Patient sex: M
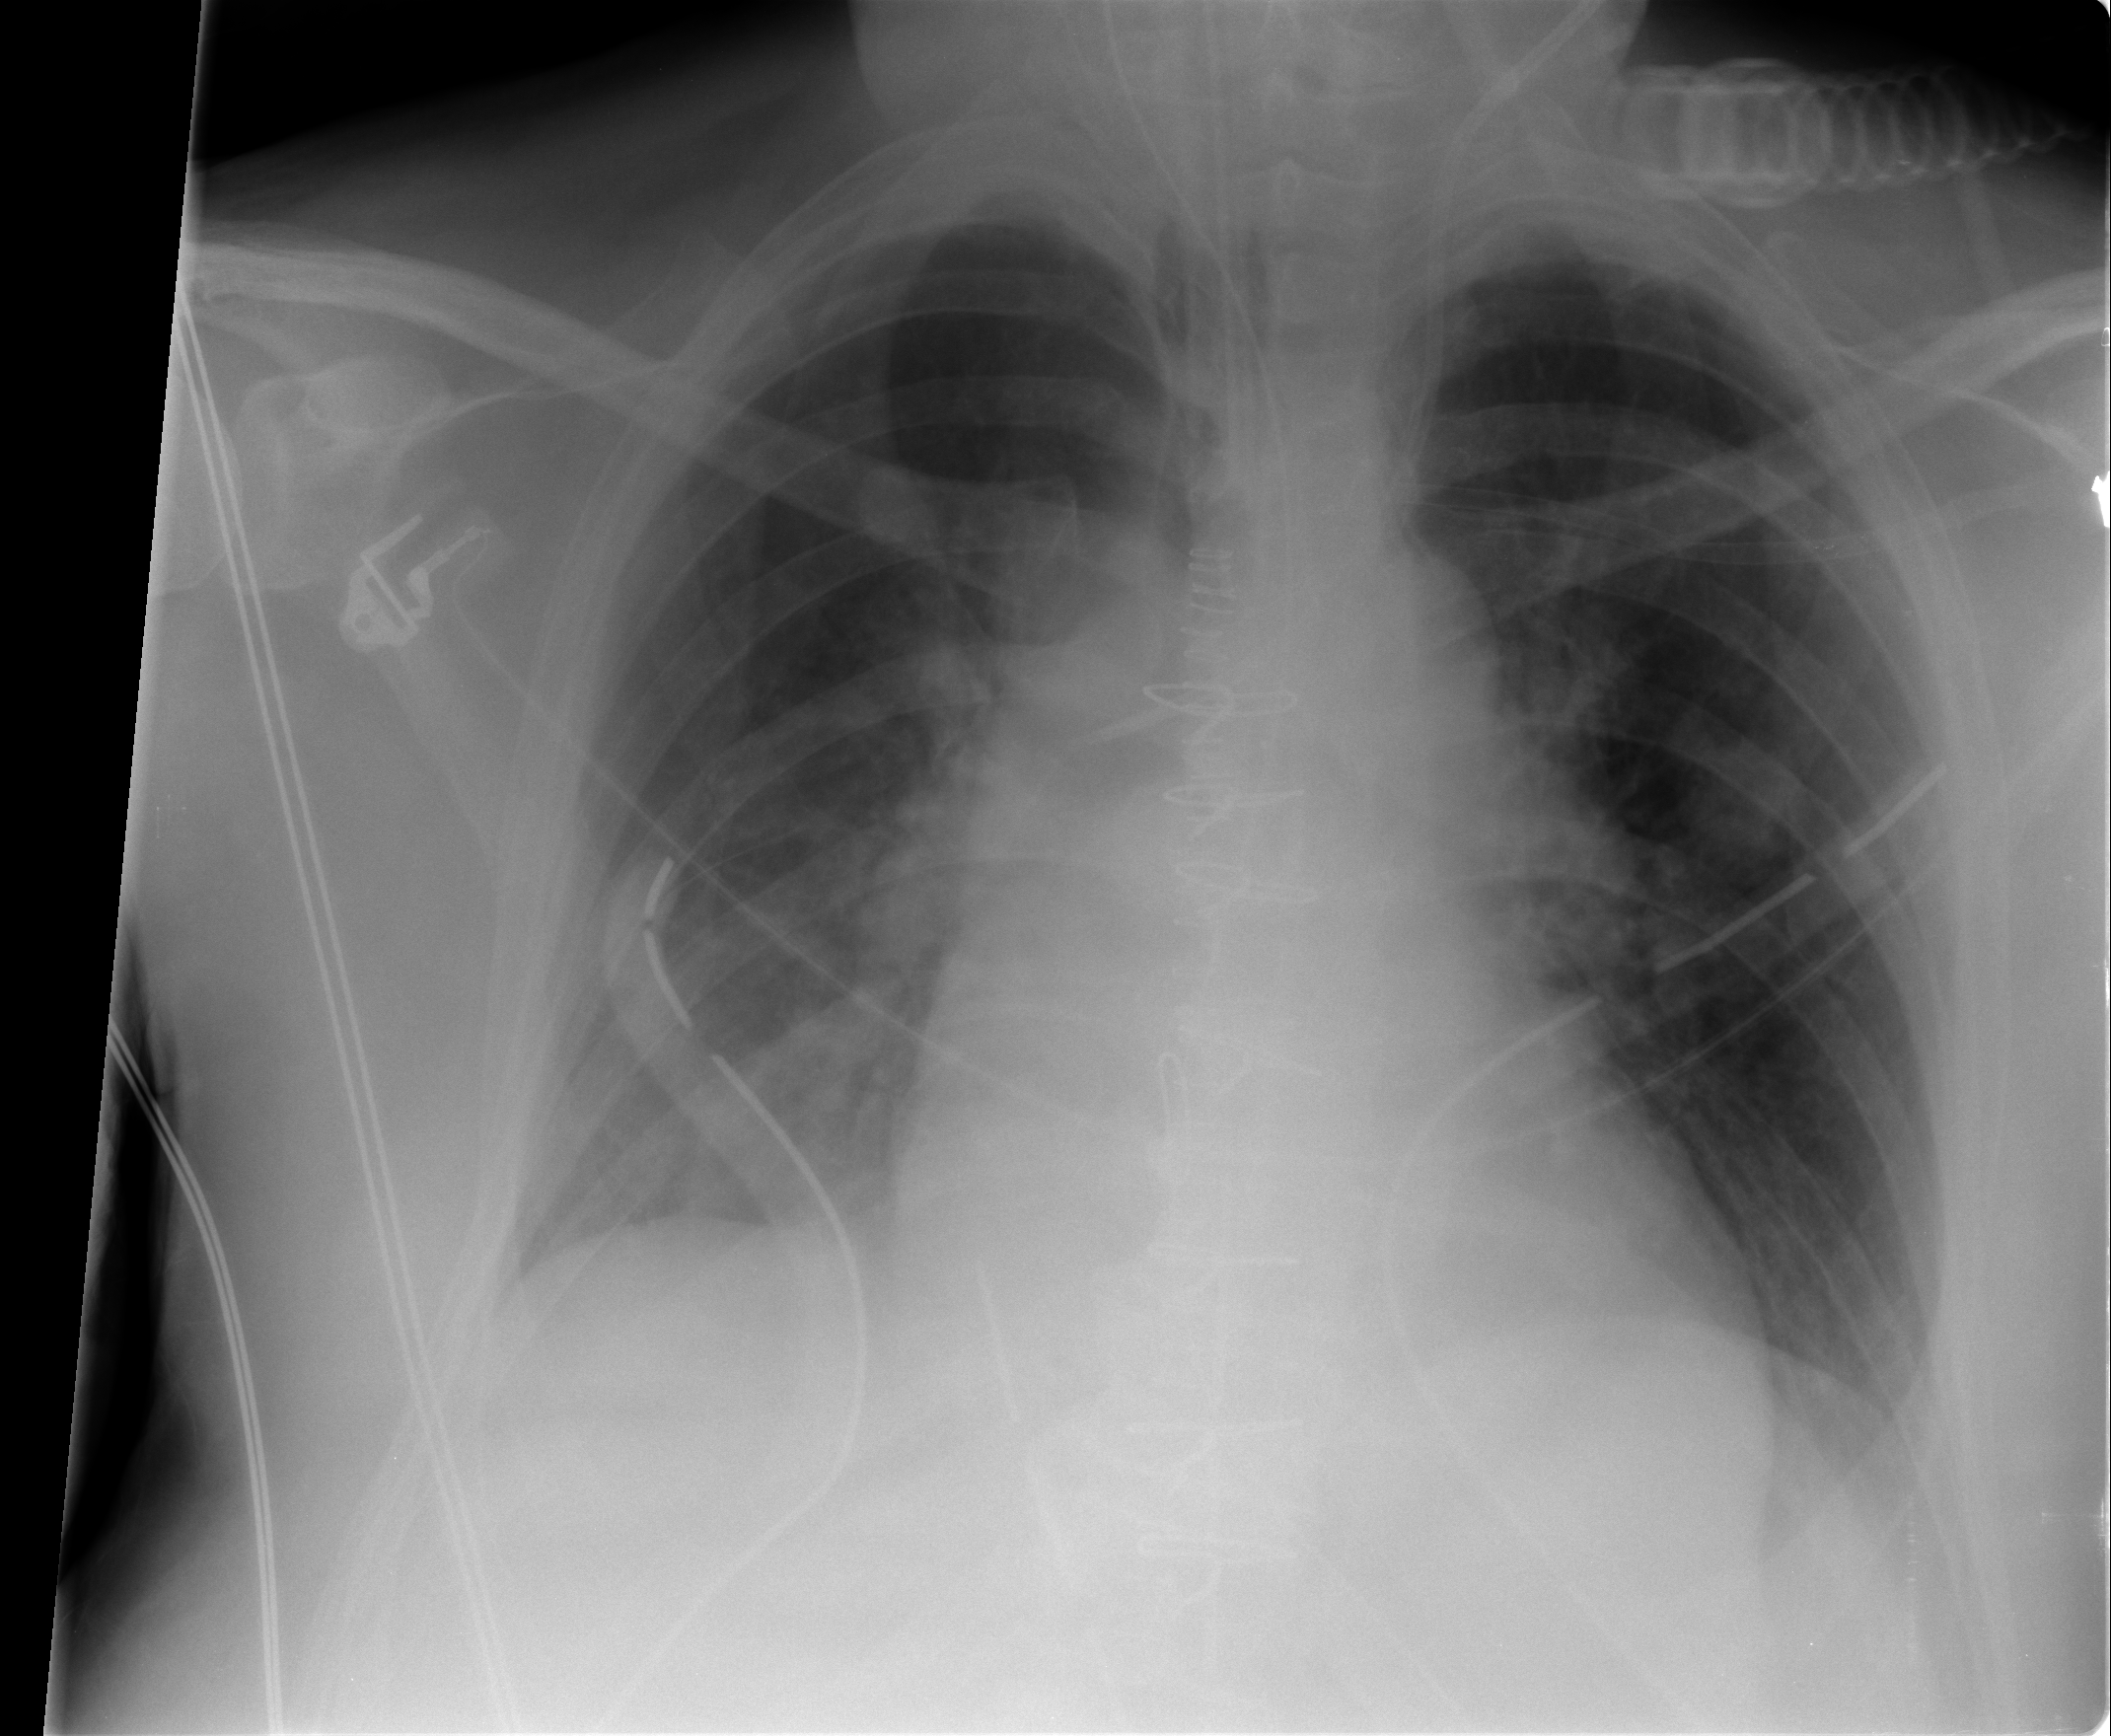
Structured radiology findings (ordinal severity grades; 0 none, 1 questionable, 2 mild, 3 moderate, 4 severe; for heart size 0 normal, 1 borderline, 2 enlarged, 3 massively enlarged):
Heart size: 2
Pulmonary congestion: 2
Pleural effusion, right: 2
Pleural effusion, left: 2
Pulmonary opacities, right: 1
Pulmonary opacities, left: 0
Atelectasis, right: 2
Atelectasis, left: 2